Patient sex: F
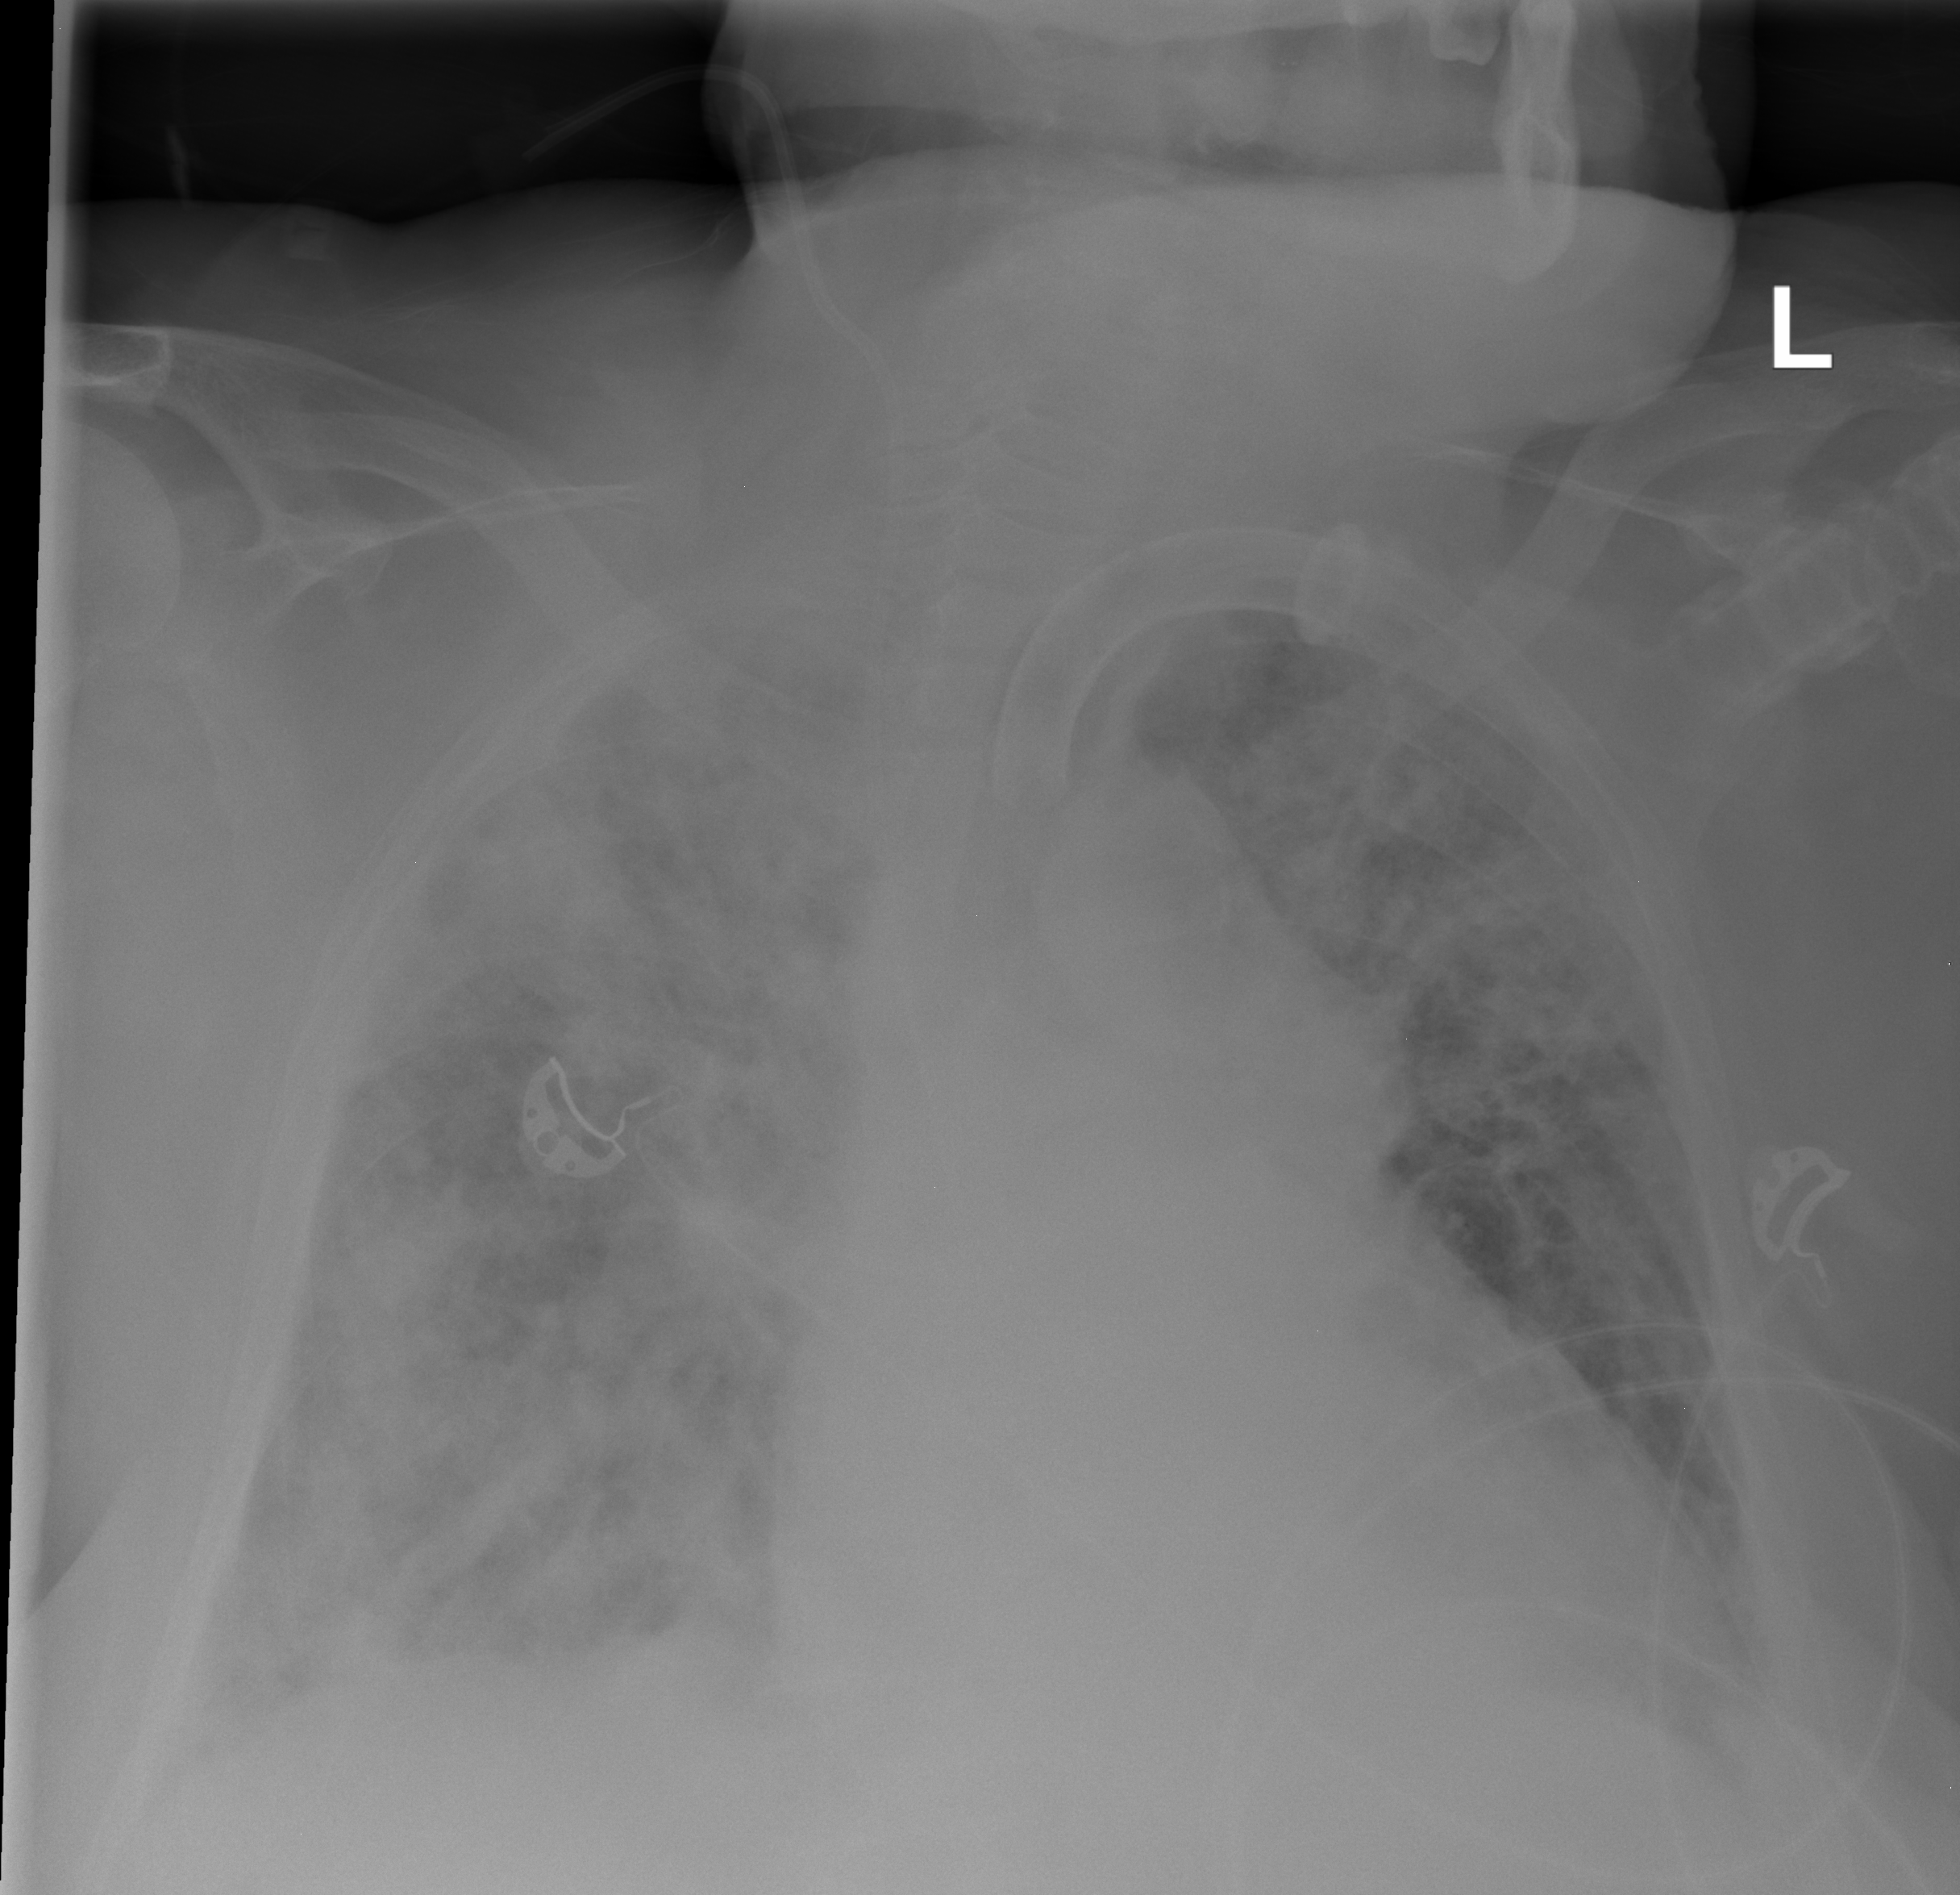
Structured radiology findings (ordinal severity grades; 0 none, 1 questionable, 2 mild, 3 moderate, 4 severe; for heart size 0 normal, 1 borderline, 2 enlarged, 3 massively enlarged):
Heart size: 2
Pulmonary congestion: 3
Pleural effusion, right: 0
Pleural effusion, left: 0
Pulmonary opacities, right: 4
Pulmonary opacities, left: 3
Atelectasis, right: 2
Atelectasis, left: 2